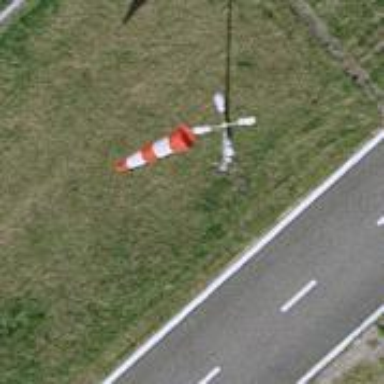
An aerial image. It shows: Windsock at the airport.